Interaction volume radius: 10 \u00c5
Interaction volume height: 30 \u00c5
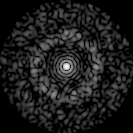
Disorder parameter: 0.8462